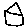
Label: house